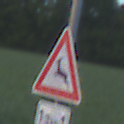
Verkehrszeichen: WildwechselRechts
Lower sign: LaengeEinerStrecke2
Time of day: SunriseSunset
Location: Outdoor (Nature)
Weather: PartlyCloudy
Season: NotSpecified
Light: Natural